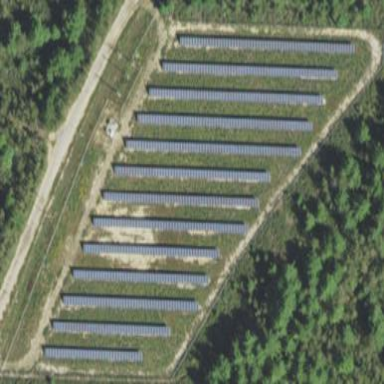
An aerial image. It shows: Solar power generator surrounded by fence. The generator uses photovoltaic method with solar photovoltaic panels.